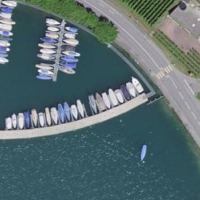
EUNIS habitat code: 14
Species observed at this site:
Aesculus hippocastanum